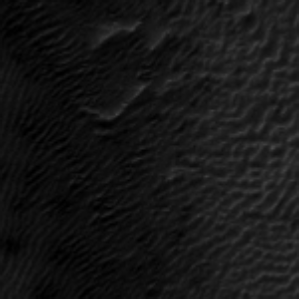
Label: frost